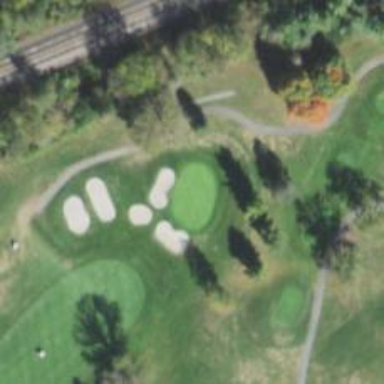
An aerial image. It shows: Golf hole.